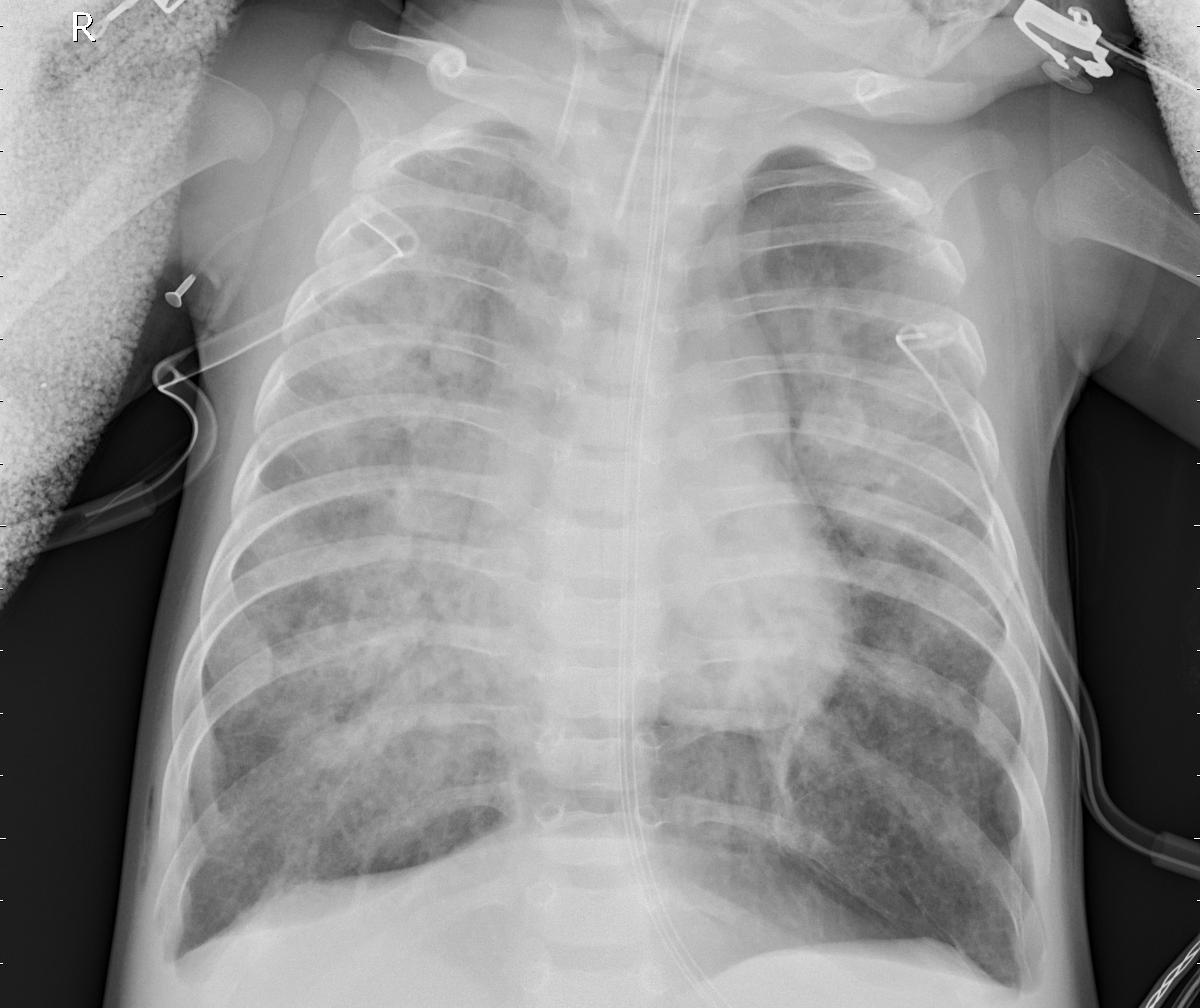
Diagnosis: PNEUMONIA